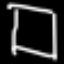
Label: square